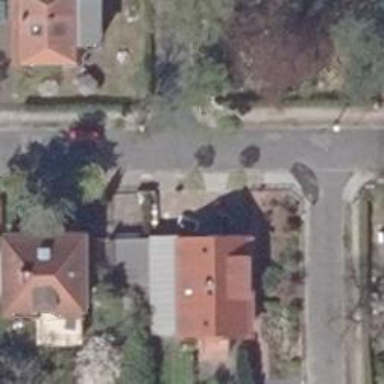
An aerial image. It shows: Residential road with asphalt surface. There are sidewalks on both sides of the road.